Question: I got <URL> when you hover the image, so the user easily can see that the image can get bigger.
The effect I want is similar with <URL>.
I've been looking in the different files in wordpress, and my problem is that I just CAN'T add
'<span class="roll" ></span>' inside a link, with the image.
If anyone knows how to do this, please tell. :-)
Thanks.
I've put this in footer.php
'''
<script>
//$('a.image:link').prepend('<span class="roll"></span>');
$('.gallery-icon a:link').each(function() {
$(this).prepend('<span class="roll"></span>');
// OR
//$(this).wrapInner('<span class="roll"></span>');
});
</script>
<script>
$(function() {
// OPACITY OF BUTTON SET TO 0%
$(".roll").css("opacity","0");
// ON MOUSE OVER
$(".roll").hover(function () {
// SET OPACITY TO 70%
$(this).stop().animate({
opacity: .7
}, "slow");
},
// ON MOUSE OUT
function () {
// SET OPACITY BACK TO 50%
$(this).stop().animate({
opacity: 1
}, "slow");
});
});
</script>
'''
and this in the css.
'''
span.roll {
background:url(images/zoom.png) center center no-repeat #000;
height: 120px;
position: absolute;
width: 150px;
z-index: 7000;
-webkit-box-shadow: 0px 0px 4px #ff0066;
-moz-box-shadow: 0px 0px 4px #ff0066;
box-shadow: 0px 0px 4px #ff0066;
}
'''
When I look in the code from my webdeveloper it looks like this:

It's like wordpress overwrites all my css, etc..
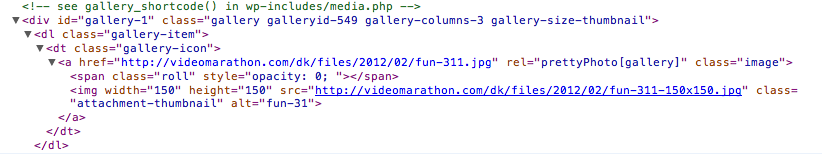
Answer: how about using jQuery to append(prepend) a span to your link?
without seeing your code, heres a small teaser
'''
$('.IMAGELINK').each(function() {
$(this).prepend('<span class="roll"></span>');
// OR
$(this).wrapInner('<span class="roll"></span>');
});
'''
with javascript disabled the zoom function would be disabled
and so this span would'nt be added to the code.